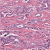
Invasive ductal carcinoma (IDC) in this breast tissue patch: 1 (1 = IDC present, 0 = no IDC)